Question: I want to use AppleScript to let Arcobat automatically save the PDF as JPEG. The operation is as follows. It is only through the AppleScript code. Please give pointers to the master.
Thank you very much.
<URL>

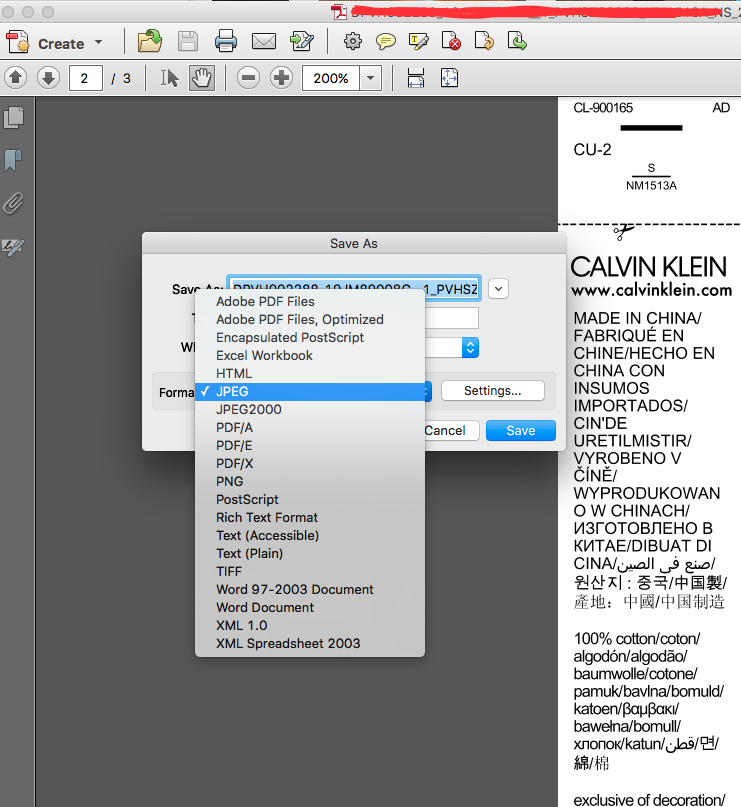
Answer: Acrobat is widely scriptable.
You have to use the 'save' command with the parameter 'using conversion "com.adobe.acrobat.jpeg"'
This code saves the active document to the desktop folder as JPG named 'test.jpg'
'''
set filePath to (path to desktop as text) & "test.jpg"
tell application "Adobe Acrobat Pro"
save active doc to filePath using conversion "com.adobe.acrobat.jpeg"
end tell
'''